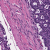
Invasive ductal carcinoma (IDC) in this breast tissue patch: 1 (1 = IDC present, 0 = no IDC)